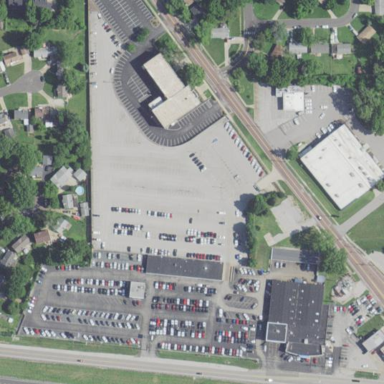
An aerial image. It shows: Car shop.